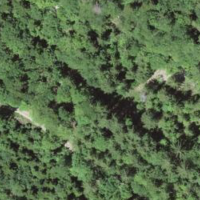
EUNIS habitat code: 41
Species observed at this site:
Cephalanthera longifolia
Orthilia secunda